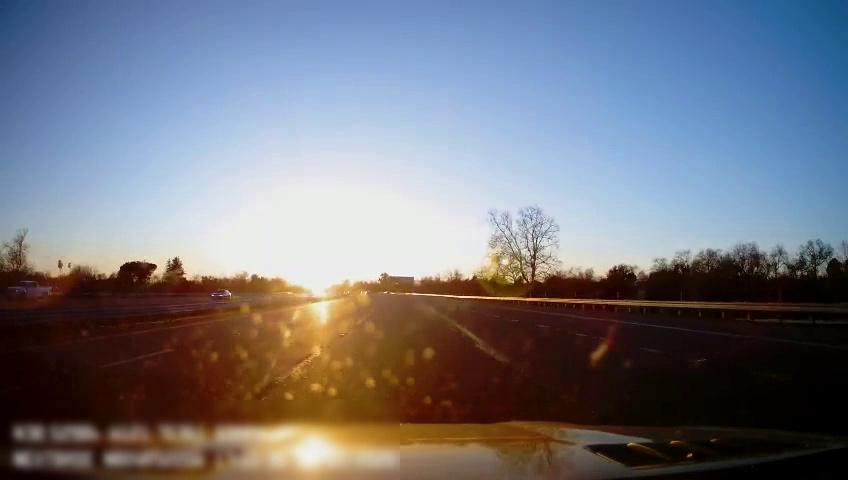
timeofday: Day
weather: Sunny
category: Drivable Space
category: Drivable Space
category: Vehicles | Truck
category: Vehicles | Car
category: Lanes | Alternate Lane
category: Lanes | Alternate Lane
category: Lanes | Current Lane
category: Lanes | Current Lane
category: Lanes | Alternate Lane
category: Lanes | Alternate Lane